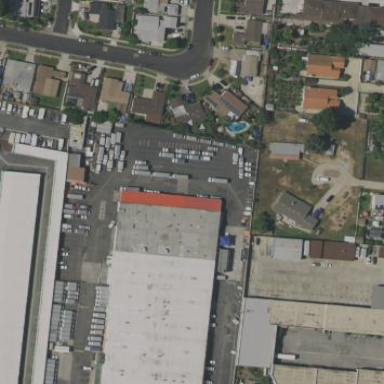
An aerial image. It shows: Warehouse building.